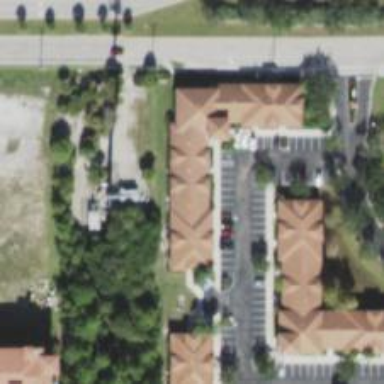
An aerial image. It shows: Veterinary facility.